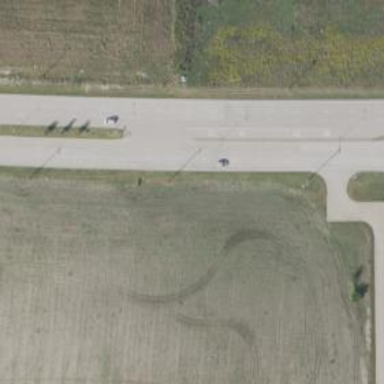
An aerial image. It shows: Secondary link road.